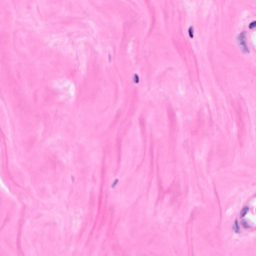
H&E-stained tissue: Breast